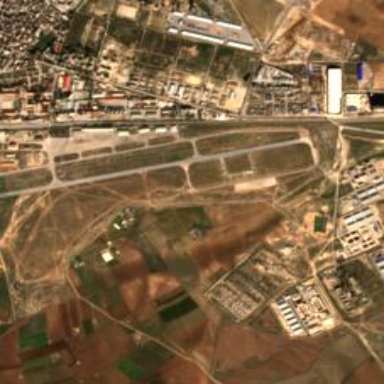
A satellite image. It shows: Runway at airport.